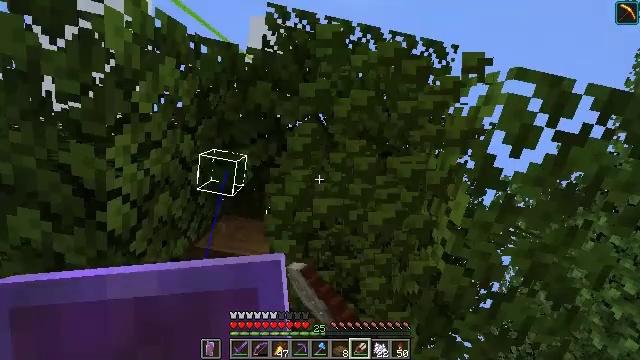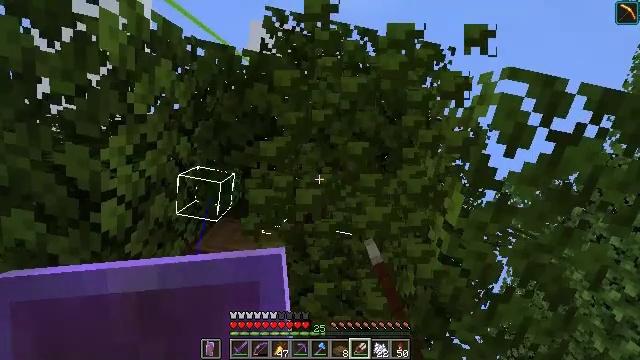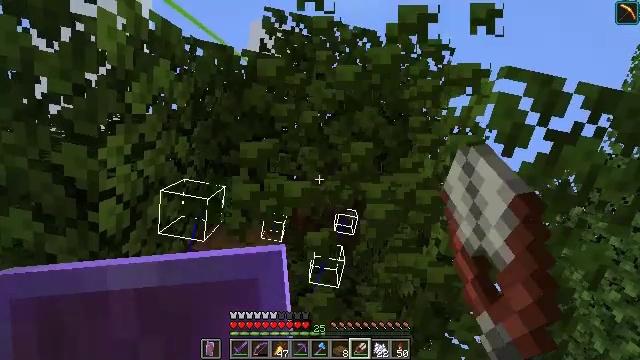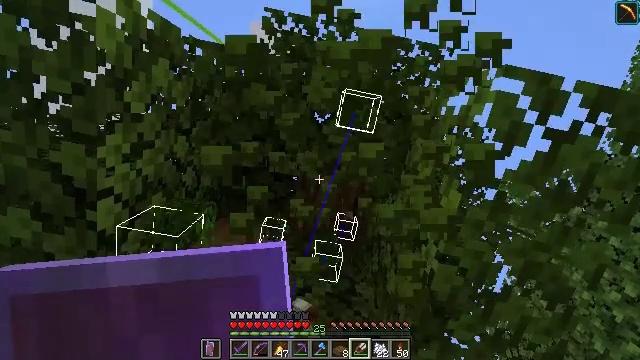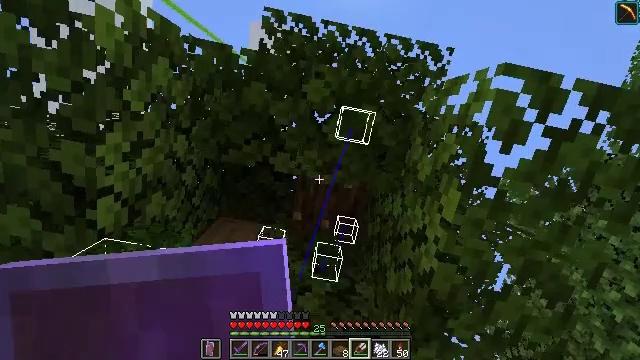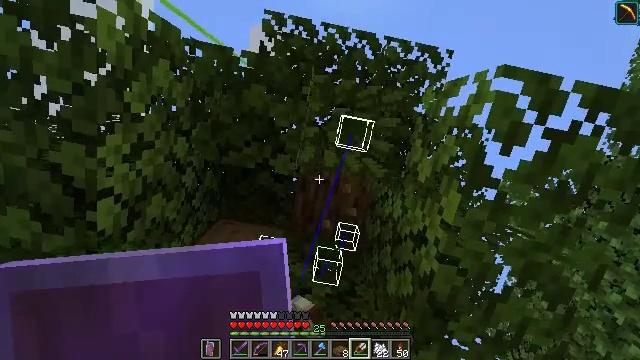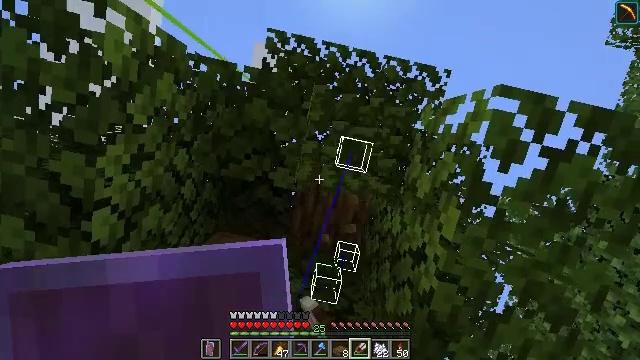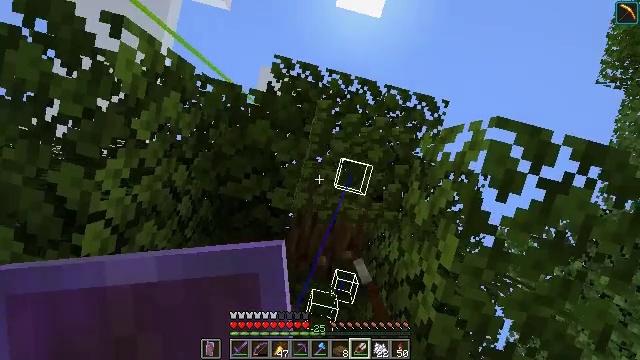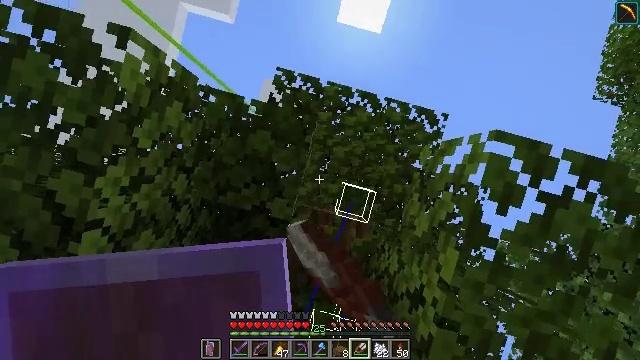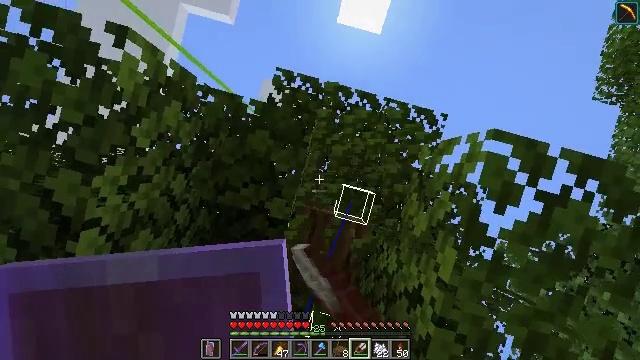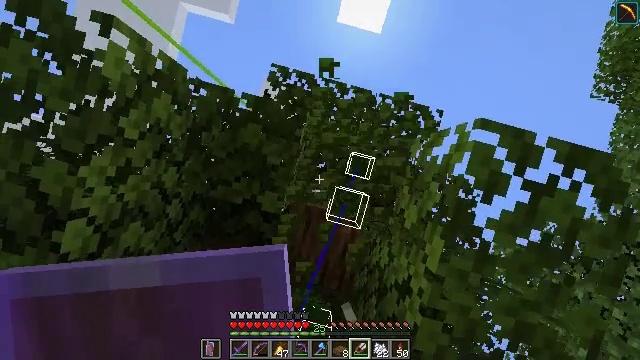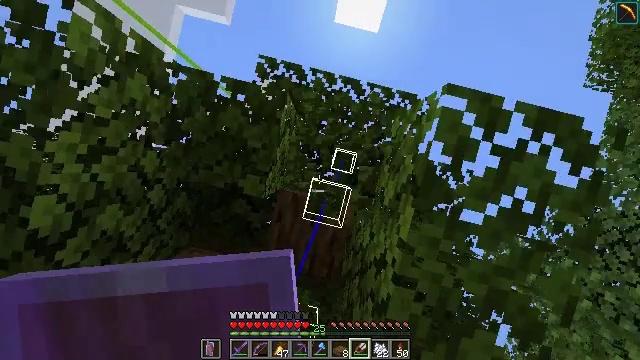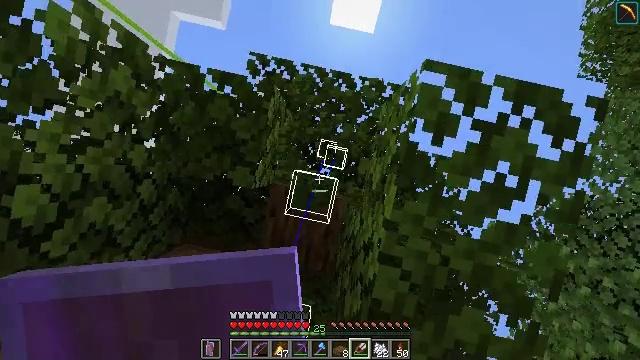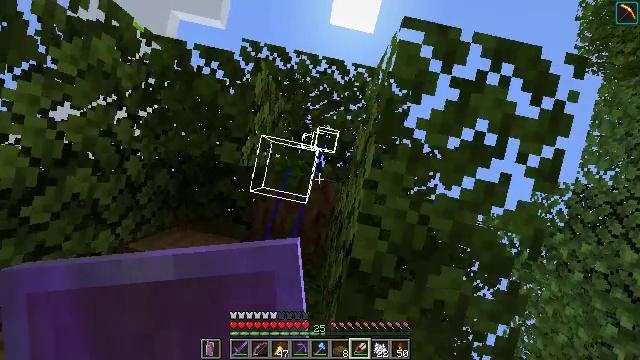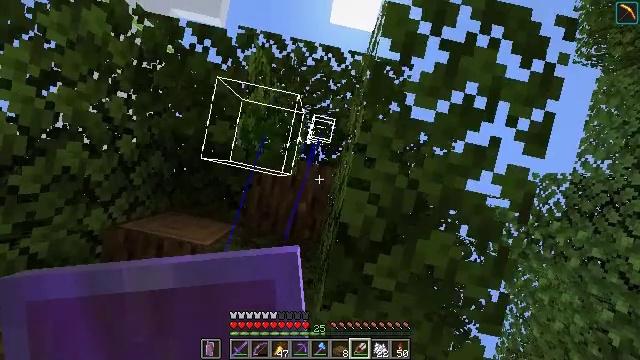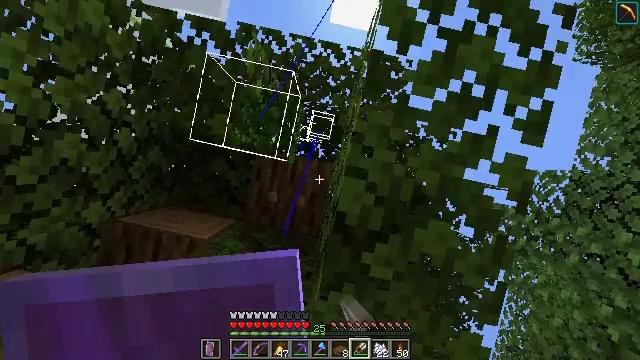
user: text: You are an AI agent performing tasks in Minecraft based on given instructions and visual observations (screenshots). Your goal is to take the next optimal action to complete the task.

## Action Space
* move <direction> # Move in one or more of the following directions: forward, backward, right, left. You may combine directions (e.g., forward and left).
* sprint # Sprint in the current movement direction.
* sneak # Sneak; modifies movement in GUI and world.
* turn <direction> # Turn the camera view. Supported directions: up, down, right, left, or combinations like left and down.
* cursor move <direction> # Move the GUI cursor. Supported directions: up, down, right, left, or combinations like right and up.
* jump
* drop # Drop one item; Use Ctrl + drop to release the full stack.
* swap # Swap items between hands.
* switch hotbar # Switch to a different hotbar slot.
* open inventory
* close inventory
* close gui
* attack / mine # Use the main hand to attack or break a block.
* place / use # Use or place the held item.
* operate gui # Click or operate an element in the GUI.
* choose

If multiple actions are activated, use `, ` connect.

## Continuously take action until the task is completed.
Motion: motion action
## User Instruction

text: Remove oak leaves from branches.
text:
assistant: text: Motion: attack / mine
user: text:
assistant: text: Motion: attack / mine
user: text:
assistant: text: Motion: attack / mine
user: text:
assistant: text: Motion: attack / mine
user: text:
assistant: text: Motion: attack / mine
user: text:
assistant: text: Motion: turn right and up, attack / mine
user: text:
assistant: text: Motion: turn right and up, attack / mine
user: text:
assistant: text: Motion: turn up, attack / mine
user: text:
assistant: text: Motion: move forward and move right, attack / mine
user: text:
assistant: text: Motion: move forward and move right, attack / mine
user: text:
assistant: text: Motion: move forward and move right, turn left, attack / mine
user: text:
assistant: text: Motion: move forward and move right, turn left, attack / mine
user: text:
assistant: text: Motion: move forward, attack / mine
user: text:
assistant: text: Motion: move forward, attack / mine
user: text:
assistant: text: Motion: move forward, attack / mine
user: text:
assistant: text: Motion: attack / mine
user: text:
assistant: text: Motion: attack / mine
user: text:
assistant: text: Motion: move right, attack / mine
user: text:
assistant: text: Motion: move right, attack / mine
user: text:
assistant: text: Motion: move right, attack / mine
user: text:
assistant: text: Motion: attack / mine
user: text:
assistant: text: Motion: attack / mine
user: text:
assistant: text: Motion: attack / mine
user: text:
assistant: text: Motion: attack / mine
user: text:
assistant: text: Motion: turn left, attack / mine
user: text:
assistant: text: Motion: turn left and down, attack / mine
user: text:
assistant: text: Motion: turn left and down, attack / mine
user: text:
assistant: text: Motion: move back, turn left and down, attack / mine
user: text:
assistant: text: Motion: move back, turn down, attack / mine
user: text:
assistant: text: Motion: move back, attack / mine